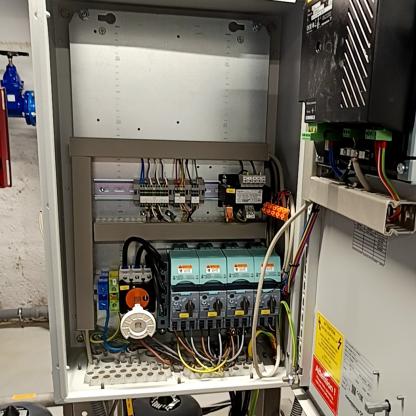
Klasa: inne